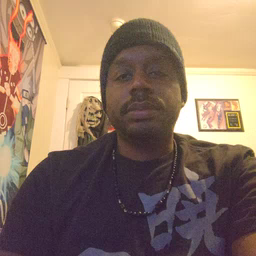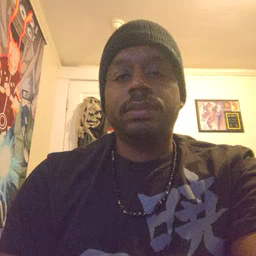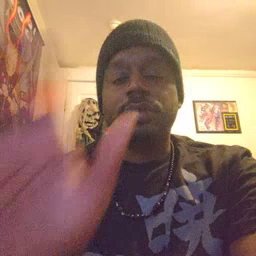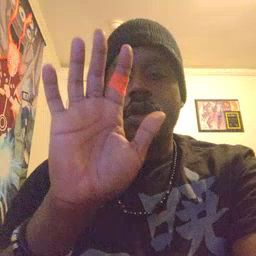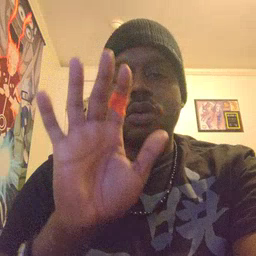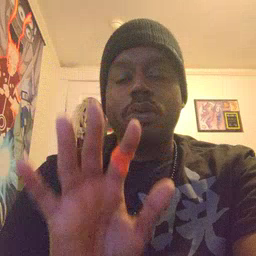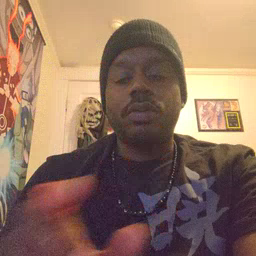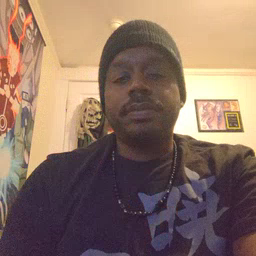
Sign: snow